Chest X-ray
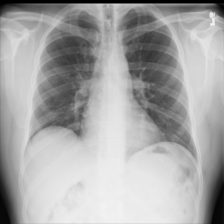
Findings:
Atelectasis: negative
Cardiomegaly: negative
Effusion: negative
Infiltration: negative
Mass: negative
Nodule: negative
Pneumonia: negative
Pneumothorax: negative
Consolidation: negative
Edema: negative
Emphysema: negative
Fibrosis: negative
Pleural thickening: negative
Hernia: negative